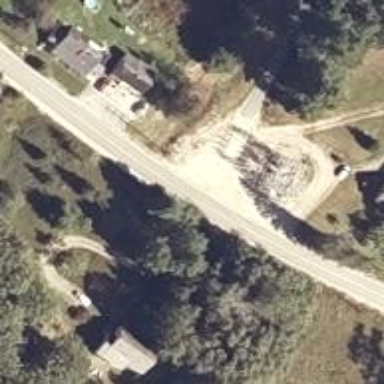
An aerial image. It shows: Secondary road.